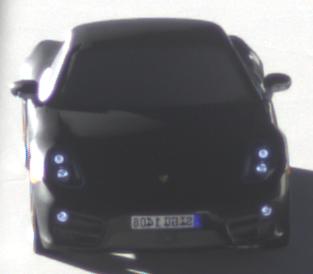
Make: Porsche
Model: Cayman
Detailed model: Cayman (981C)
Model produced from: 2013/03
Model produced until: 2014/04
Doors: 2
Color: black
Road condition: dry road
Daytime: sunrise or sunset
Contrast: high contrast